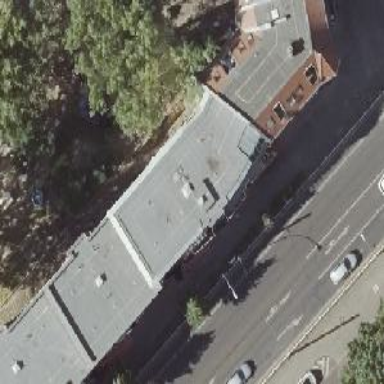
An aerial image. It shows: Cafe.